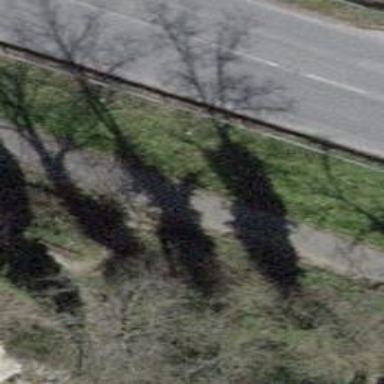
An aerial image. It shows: Stone steps forming road.